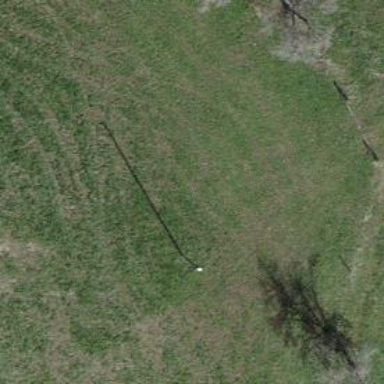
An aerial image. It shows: Minor power line.